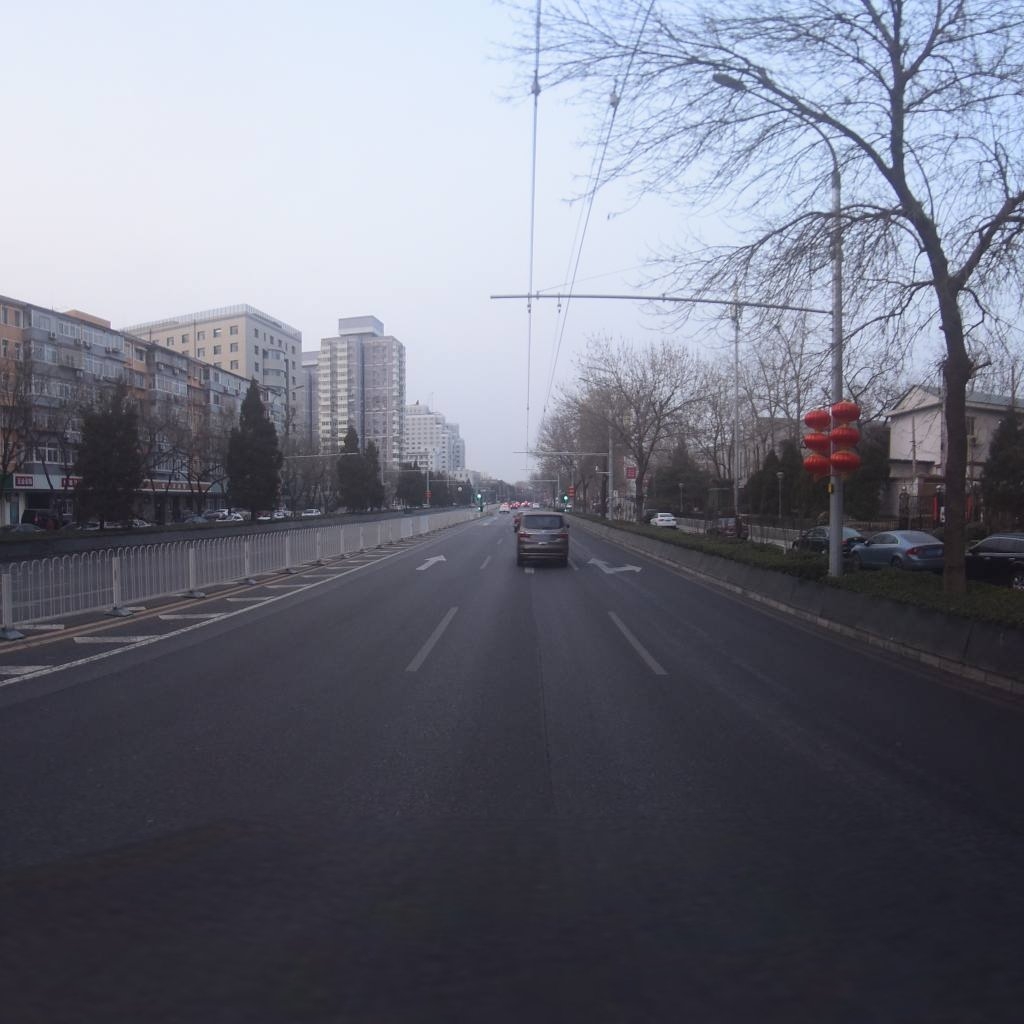
Region: Xicheng
Road damage annotations: longitudinal crack